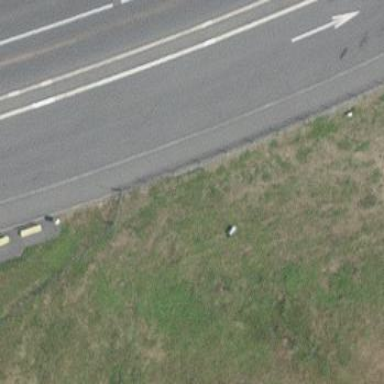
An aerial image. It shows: Rest area on the road.